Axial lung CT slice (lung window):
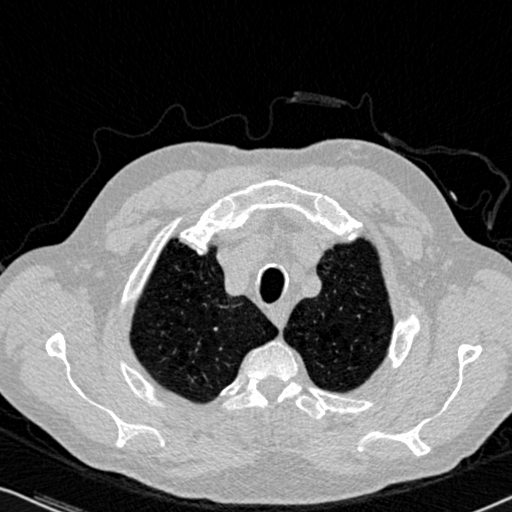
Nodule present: no